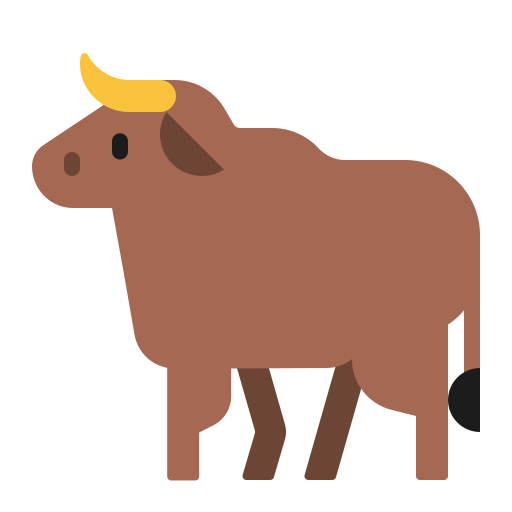
ox flat